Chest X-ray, PA view. Patient: 15 years old, sex M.
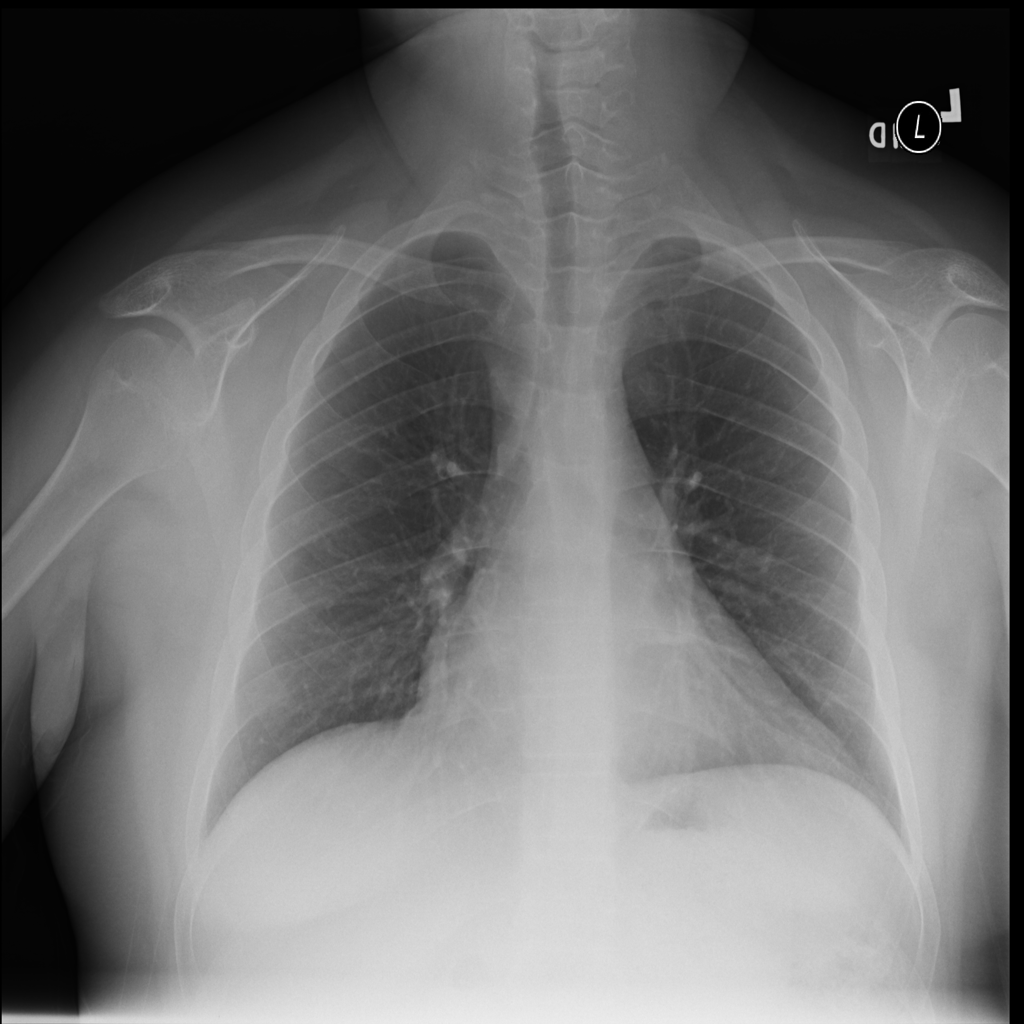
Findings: No Finding